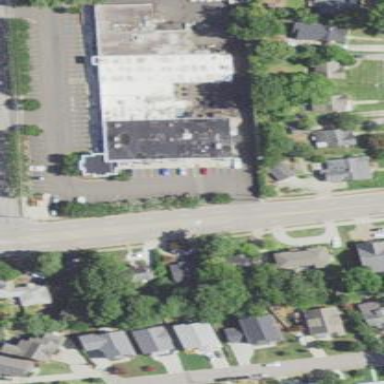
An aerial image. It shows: Commercial building.